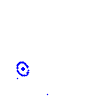
Particle: proton